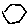
Label: hexagon